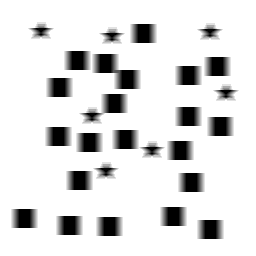
Squares: 21
Triangles: 0
Stars: 7
Total shapes: 28